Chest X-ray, PA view. Patient: 42 years old, sex F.
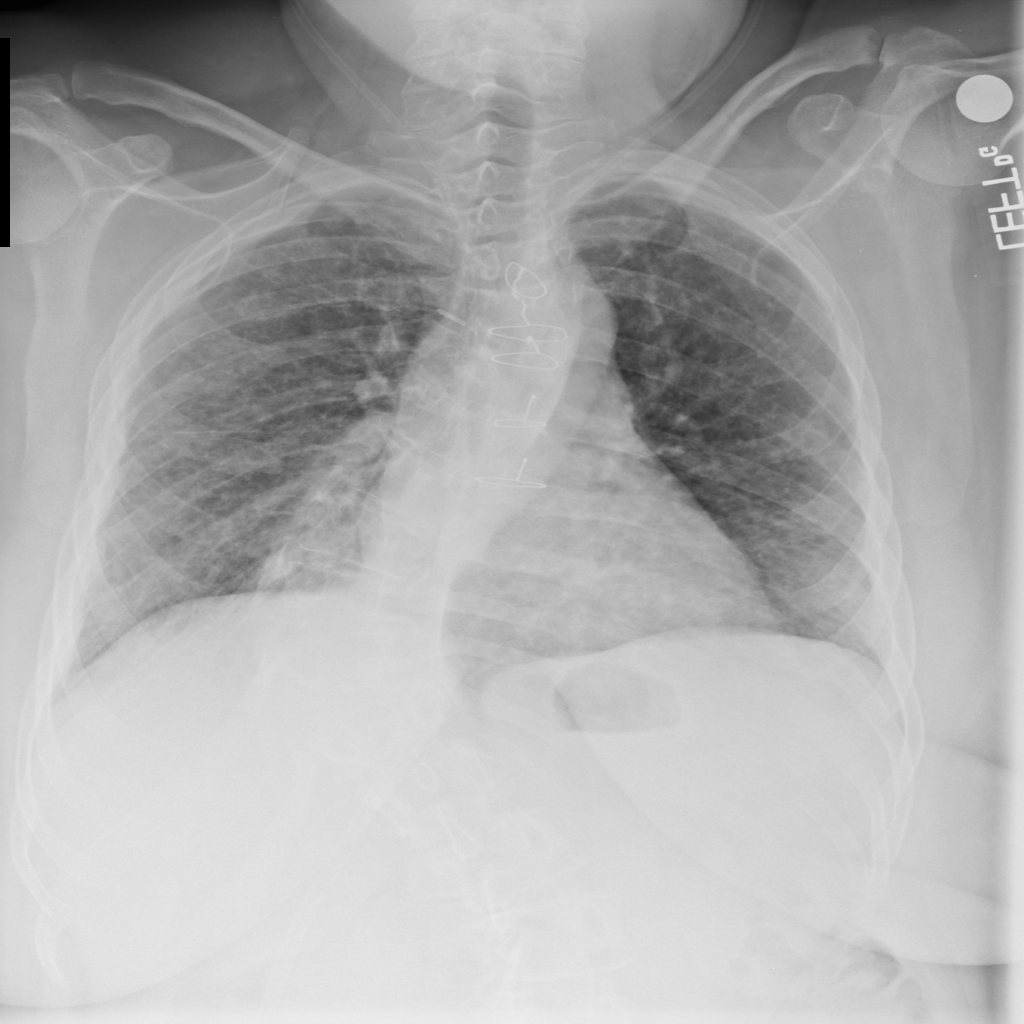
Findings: No Finding